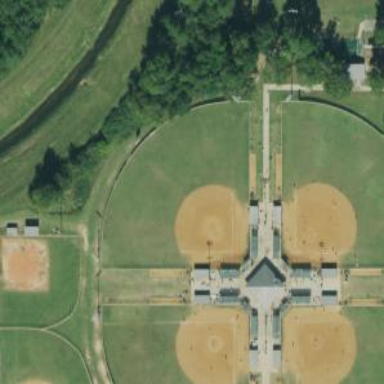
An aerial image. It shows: Softball pitch for leisure sports.